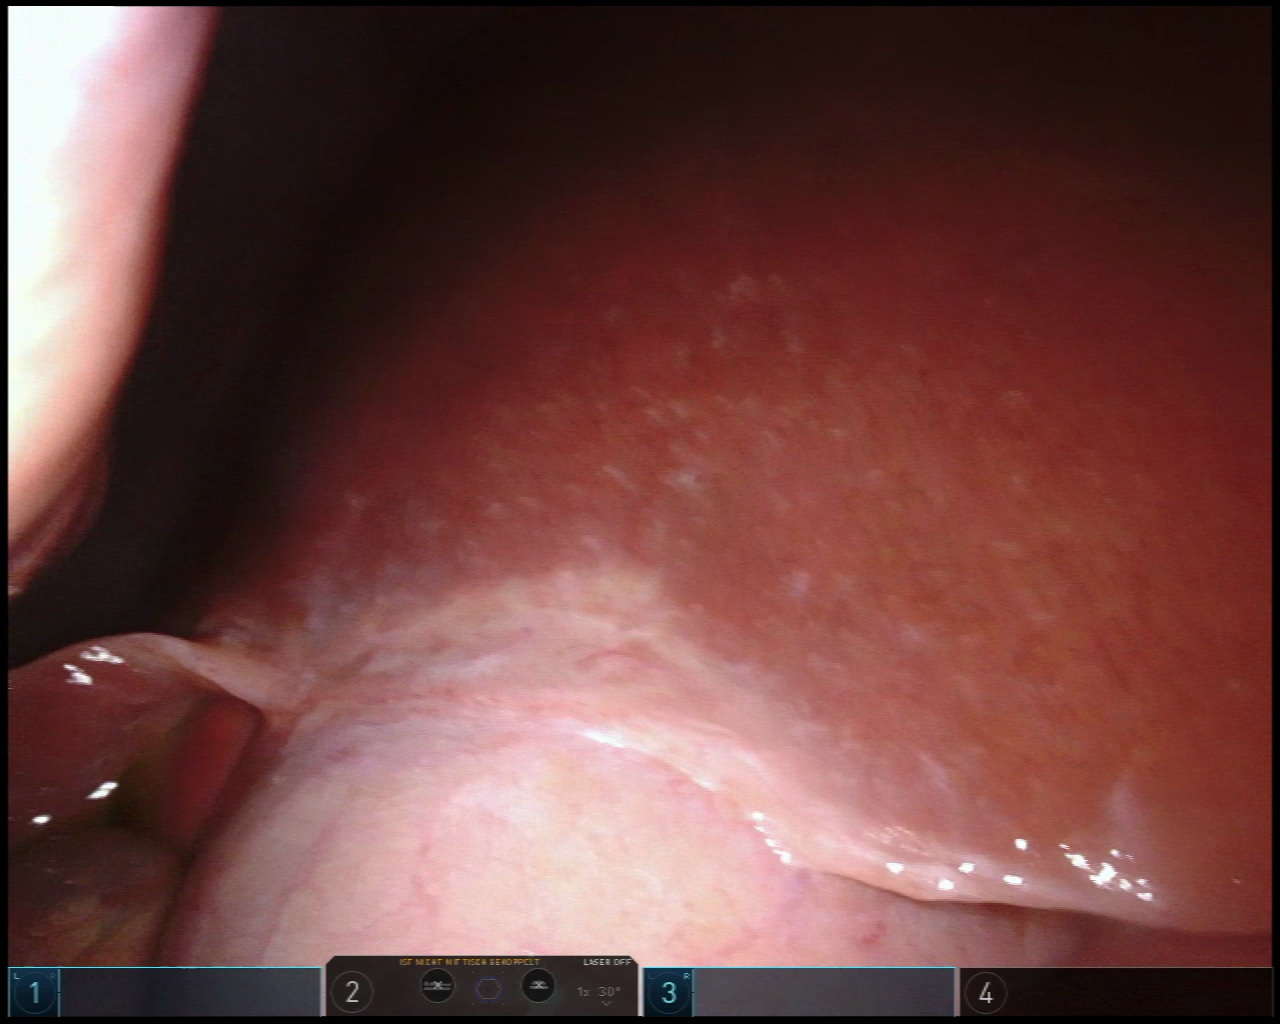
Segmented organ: liver
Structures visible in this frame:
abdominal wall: yes
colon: no
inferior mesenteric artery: no
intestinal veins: no
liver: yes
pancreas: no
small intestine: no
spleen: no
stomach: no
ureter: no
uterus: no
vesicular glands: no